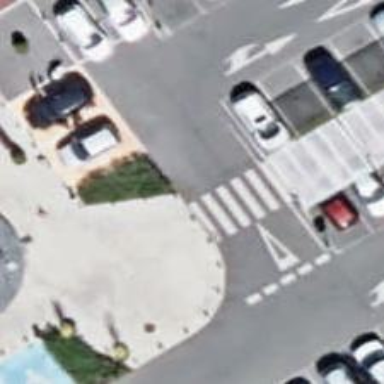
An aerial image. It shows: Uncontrolled crossing on the road.